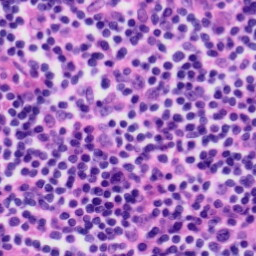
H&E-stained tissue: Tonsil